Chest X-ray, PA view. Patient: 37 years old, sex M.
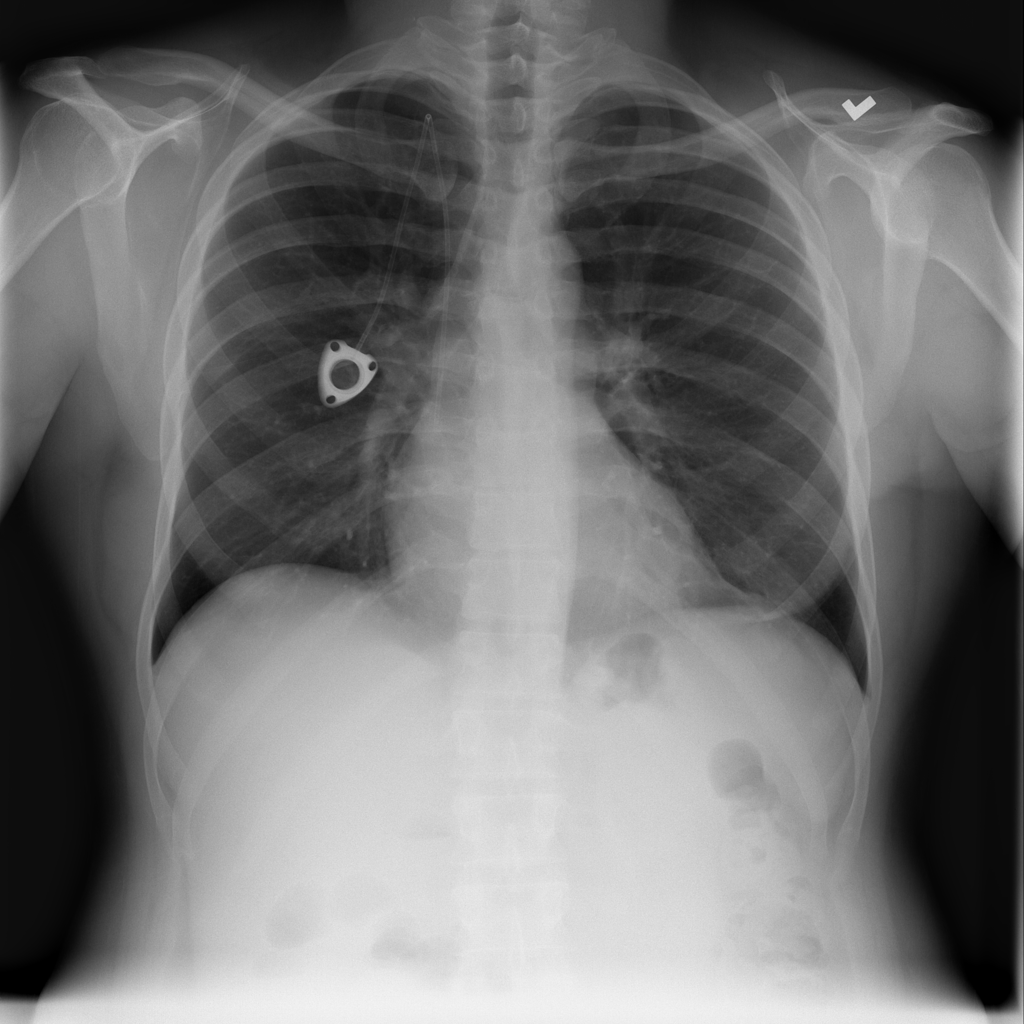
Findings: No Finding